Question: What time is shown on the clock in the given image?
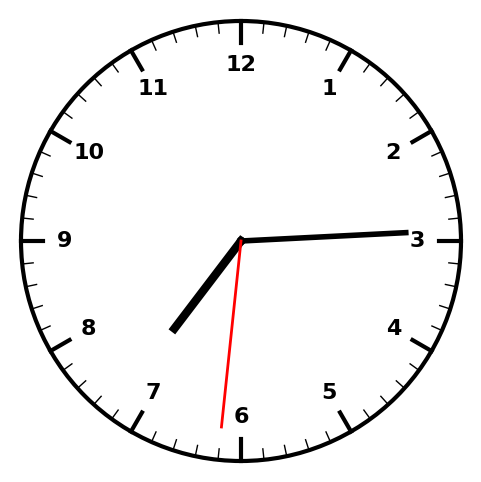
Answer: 07:14:31